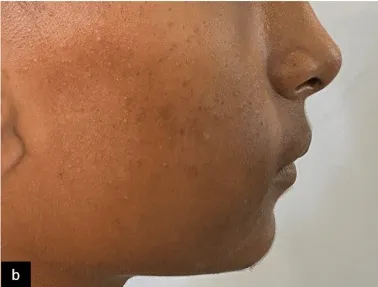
Profile.
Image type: medical_photograph (skin_photograph)